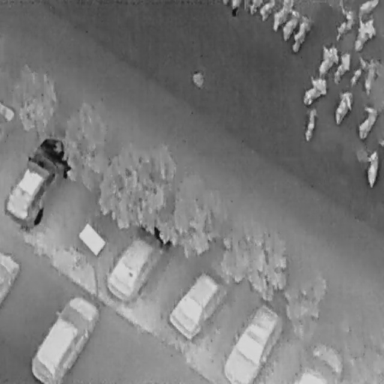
There are six Cars in the infrared image.